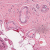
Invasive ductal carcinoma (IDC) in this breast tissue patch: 0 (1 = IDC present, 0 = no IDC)